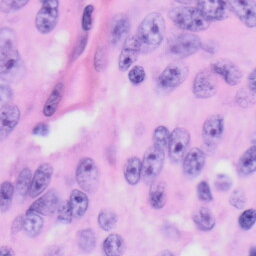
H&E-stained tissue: Skin